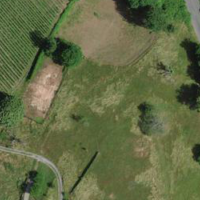
EUNIS habitat code: 52
Species observed at this site:
Primula veris
Clematis vitalba